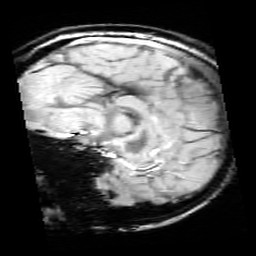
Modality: SWI
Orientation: sagittal
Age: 11
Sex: female
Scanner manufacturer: siemens
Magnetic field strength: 3 T
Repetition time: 0.027 s
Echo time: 0.02 s